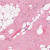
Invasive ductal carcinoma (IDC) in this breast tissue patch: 0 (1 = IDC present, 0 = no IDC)